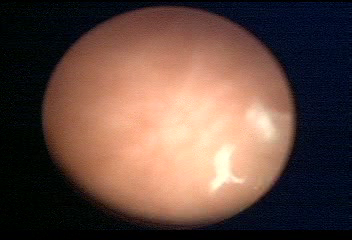
Modality: WLC
Class: Normal mucosa
Bladder cancer association: No